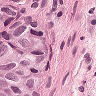
Metastatic tissue present: yes